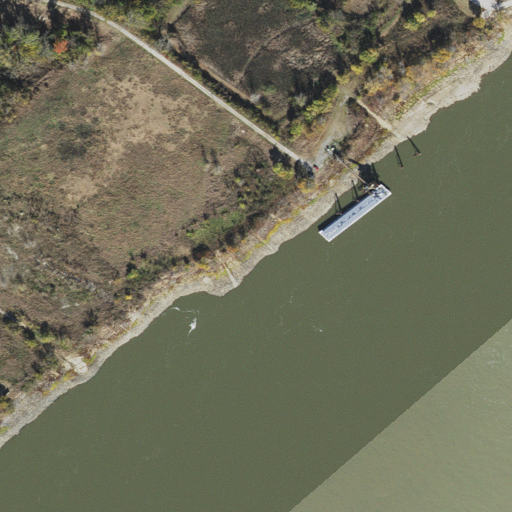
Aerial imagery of levee in Arkansas named Bauxippi-Wyanoke Revetment containing open water, cultivated crops, open development, woody wetlands, low intensity development, herbaceous wetlands, and medium intensity development